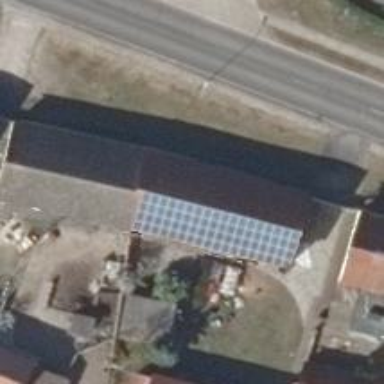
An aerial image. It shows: Solar photovoltaic panel generating electricity through small installation.